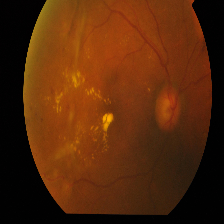
Diabetic retinopathy grade: Proliferative DR